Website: slack
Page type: billing-address
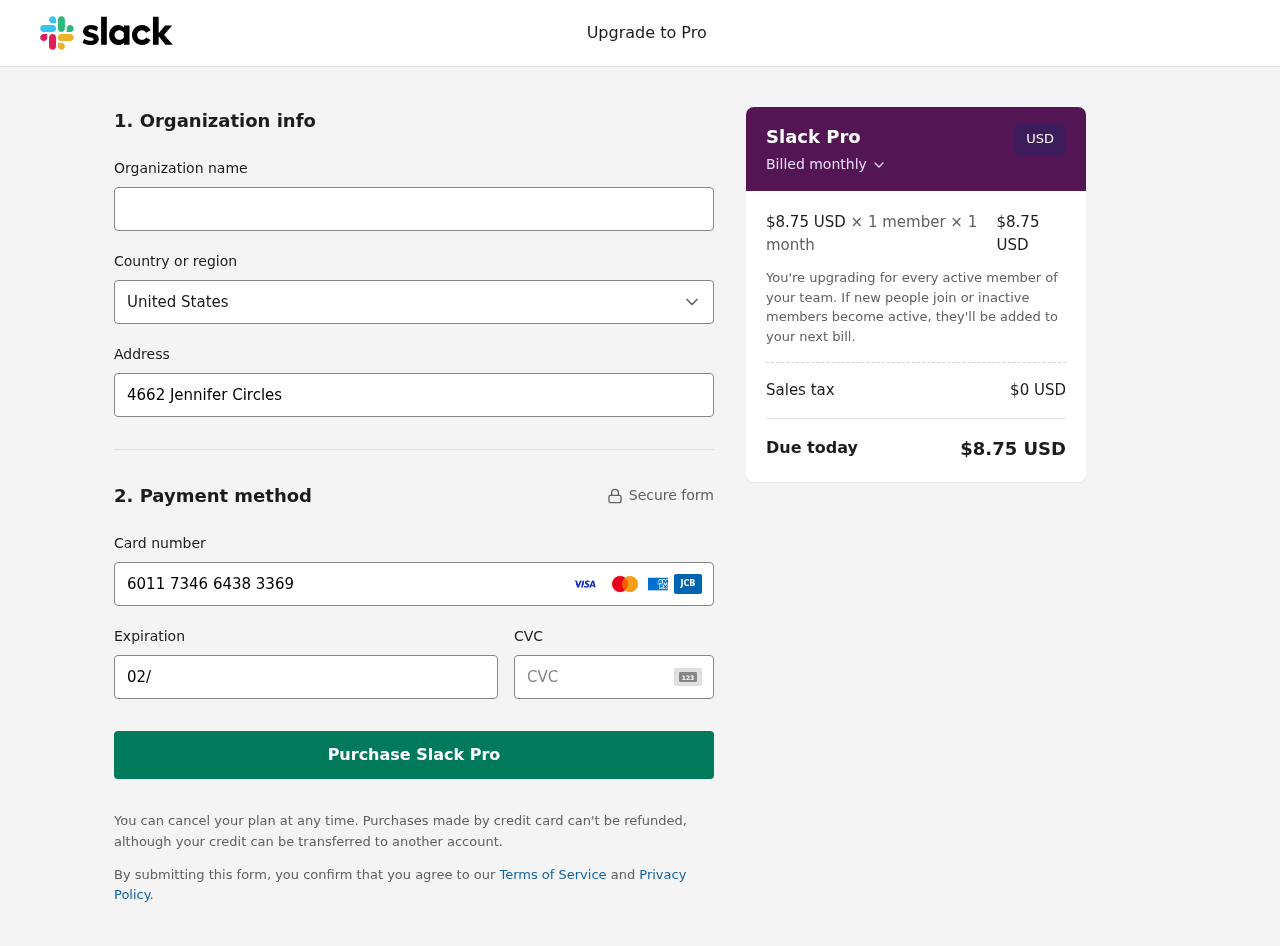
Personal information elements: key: PII_CARD_CVV
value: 204
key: PII_CARD_EXPIRY
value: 02/30
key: PII_CARD_NUMBER
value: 6011 7346 6438 3369
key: PII_COUNTRY
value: United States
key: PII_STREET
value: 4662 Jennifer Circles
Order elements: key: ORDER_PRICE_PER_MEMBER
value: $8.75 USD
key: ORDER_MEMBER_COUNT
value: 1
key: ORDER_MONTH_COUNT
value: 1
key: ORDER_SUBTOTAL
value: $8.75 USD
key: ORDER_TAX
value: $0
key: ORDER_TOTAL
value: $8.75 USD